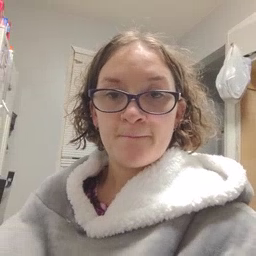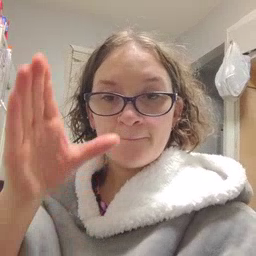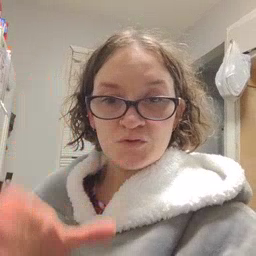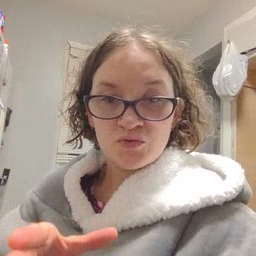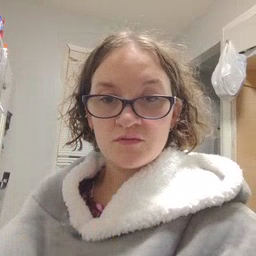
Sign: person